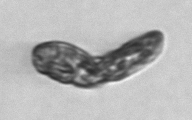
Label: Karenia